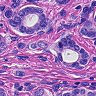
Metastatic tissue present: yes